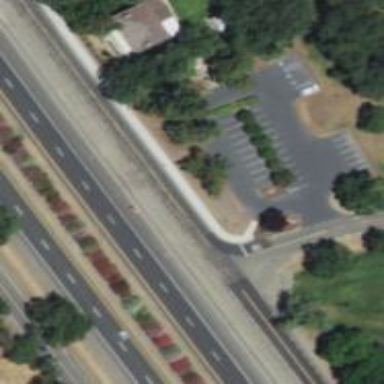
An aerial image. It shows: Parking area.